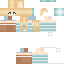
A female human skin with pale skin, wearing blonde long hair dressed in a blue tshirt and brown pants, featuring a closed mouth.